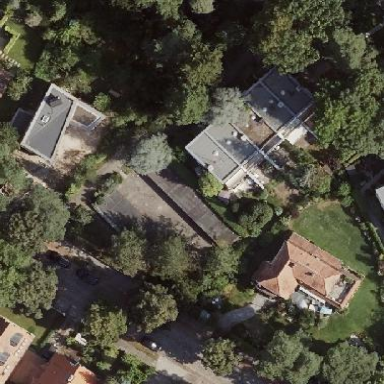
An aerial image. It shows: Group of garages.